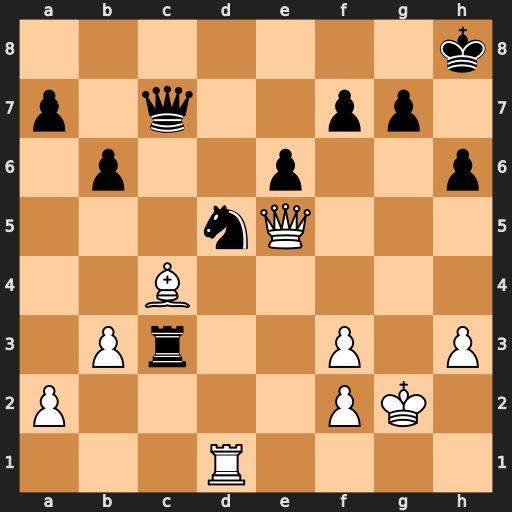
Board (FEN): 7k/p1q2pp1/1p2p2p/3nQ3/2B5/1Pr2P1P/P4PK1/3R4
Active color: w
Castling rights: -
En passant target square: -
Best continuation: Rxd5 Qxe5 Rxe5